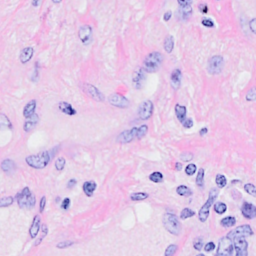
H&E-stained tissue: Breast